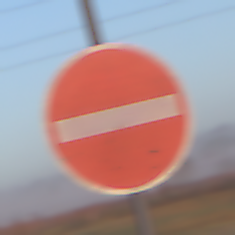
Verkehrszeichen: VerbotDerEinfahrt
Umgebung: Outdoor, Nature
Tageszeit: Dawn
Wetter: Clear
Licht: Natural
Jahreszeit: NotSpecified
Kontrast: LowContrast